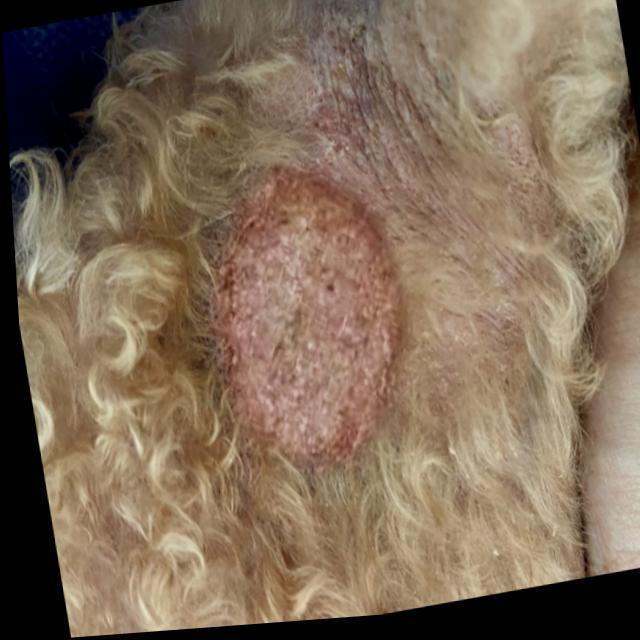
Canine ringworm (Dermatophytosis) — fungal infection caused by Microsporum or Trichophyton. Presents with circular alopecia, scaling, crusting, and broken hairs.